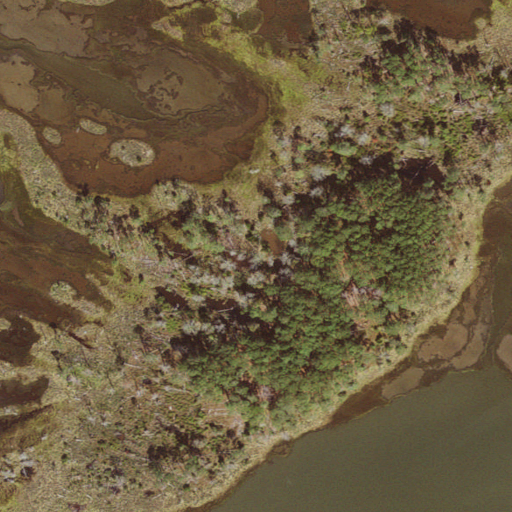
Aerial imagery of island in Virginia named Pitts Island containing woody wetlands, herbaceous wetlands, and open water